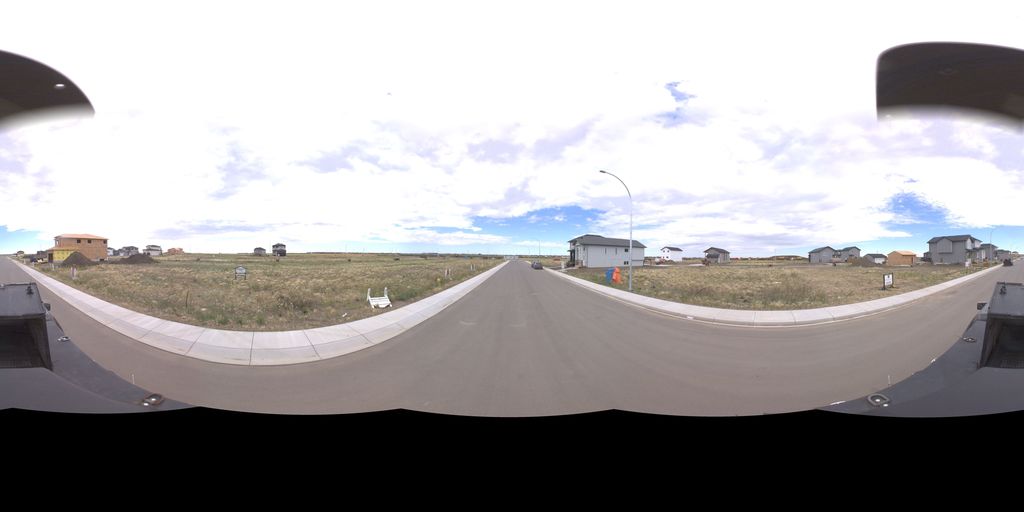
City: saskatoon